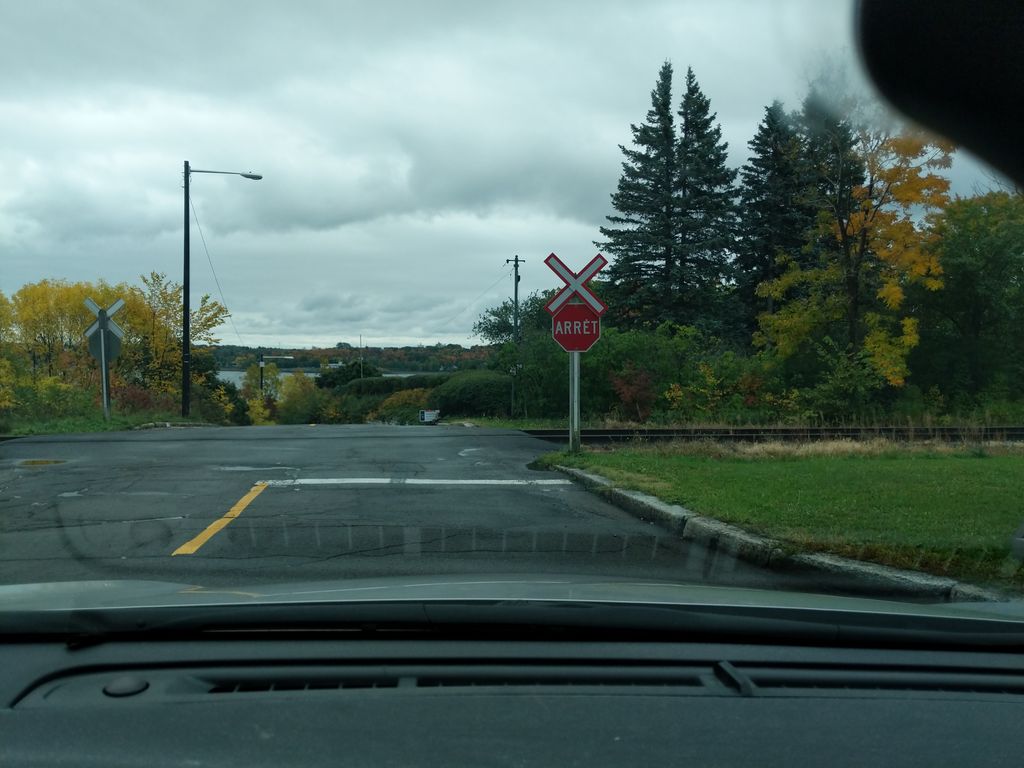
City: quebec_city